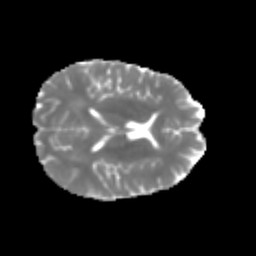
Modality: MD
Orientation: axial
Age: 29
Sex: male
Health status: healthy